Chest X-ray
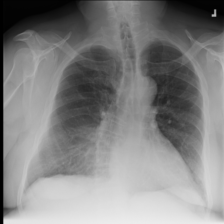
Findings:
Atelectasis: negative
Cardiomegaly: negative
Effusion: negative
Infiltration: negative
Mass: negative
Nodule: negative
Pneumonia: negative
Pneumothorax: negative
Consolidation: negative
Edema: negative
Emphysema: negative
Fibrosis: negative
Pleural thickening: negative
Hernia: negative